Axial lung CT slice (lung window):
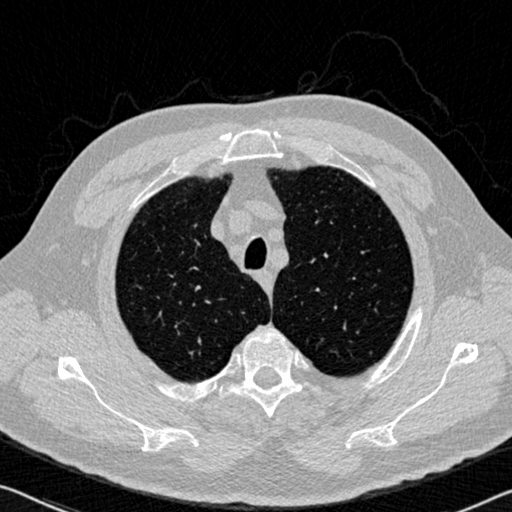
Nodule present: no